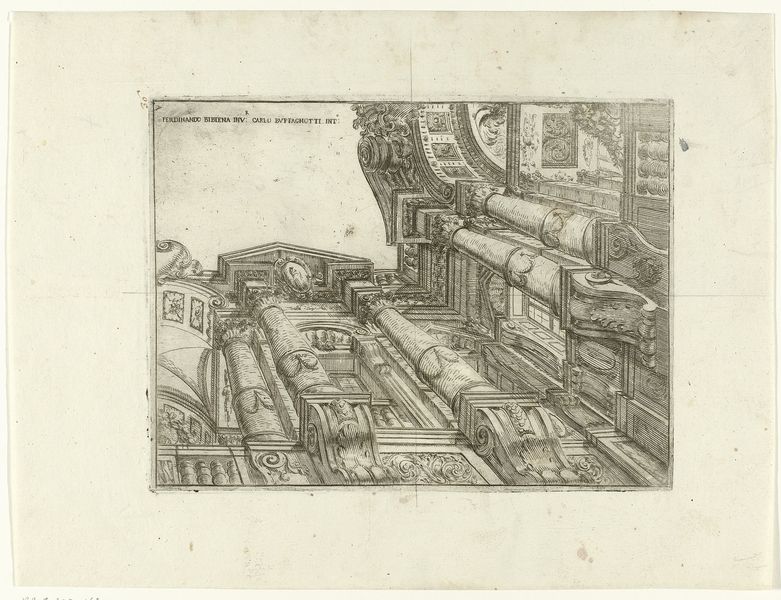
Titel: Ontwerp voor een toneeldecor
Künstler: Carlo Antonio Buffagnotti
Standort: Amsterdam
Institution: Rijksmuseum
Schlagwörter: weiß, fenster, grau, schwarz, säule, säulen, zeichnung, gebäude, architektur, barock, kirche, renaissance, schrift, ansicht, fassade, perspektive, giebel, detail, palast, druck, entwurf, kapitell, wappen, voluten, untersicht, verkürzung, konsole, fresko, schnecke, schnecken, emblem, scheinarchitektur